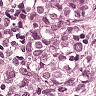
Metastatic tissue present: yes